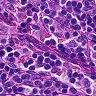
Metastatic tissue present: no